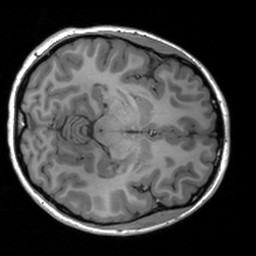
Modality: T1w
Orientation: axial
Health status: healthy
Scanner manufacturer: siemens
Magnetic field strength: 3 T
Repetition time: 1.9 s
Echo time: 0.00226 s